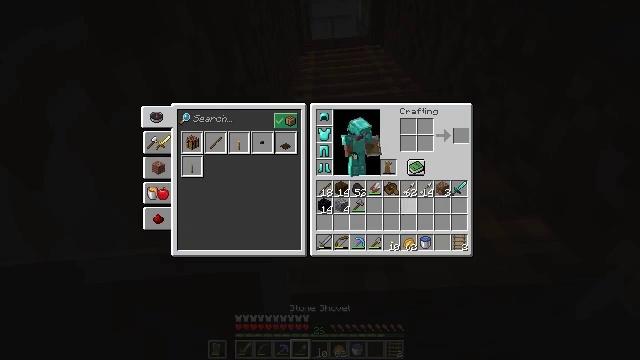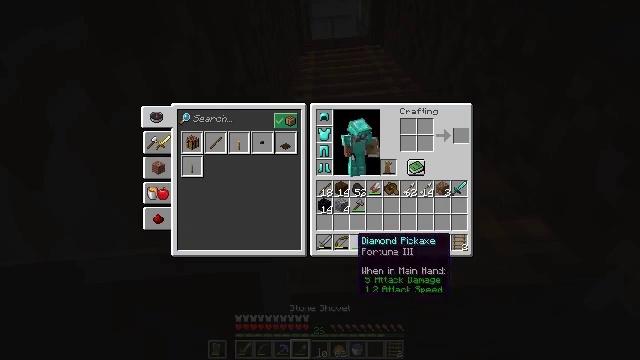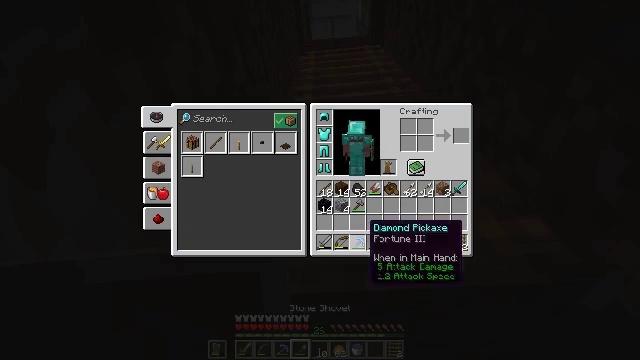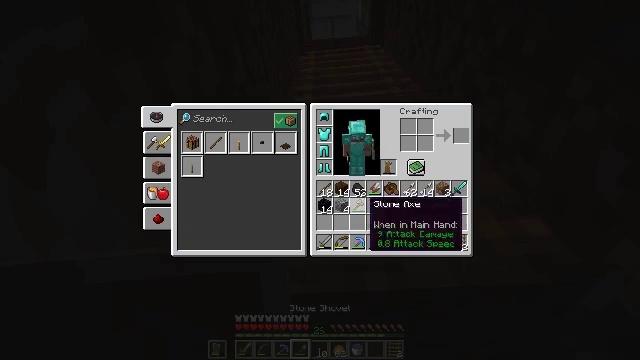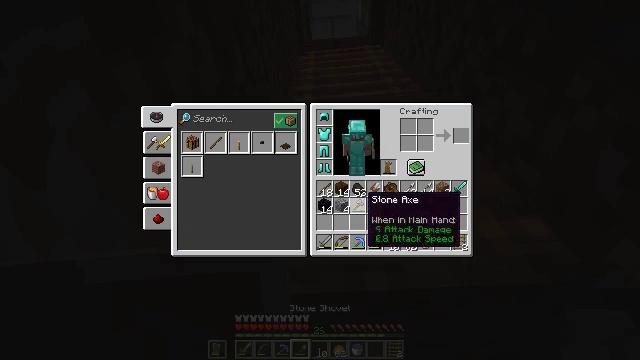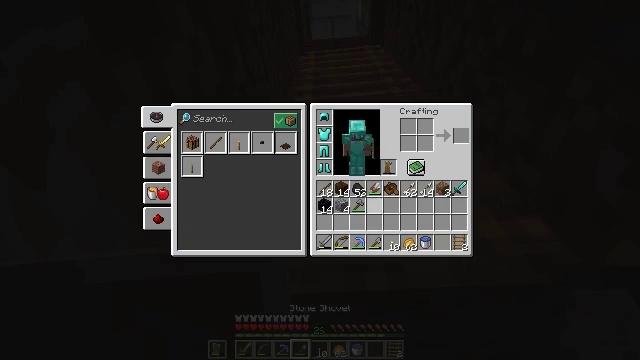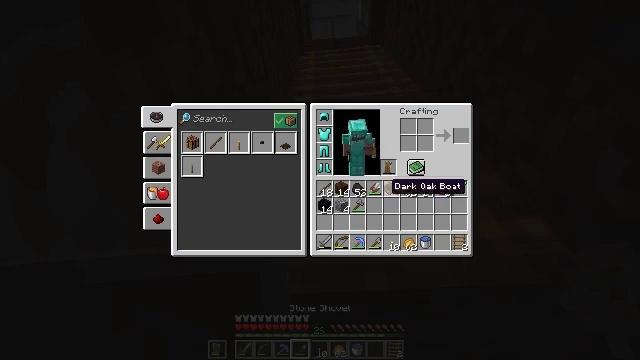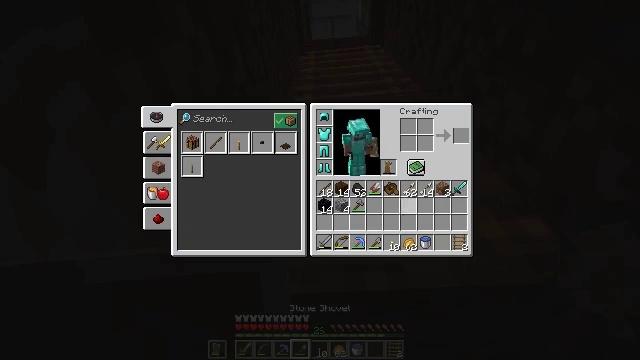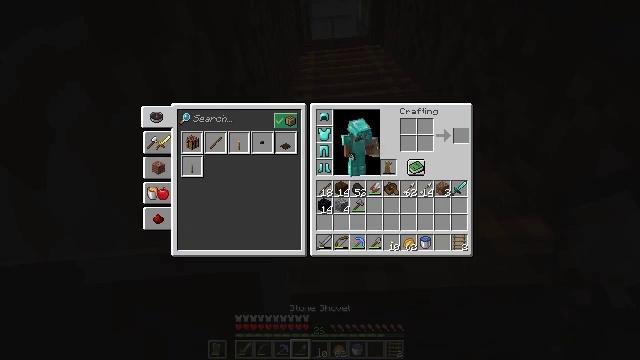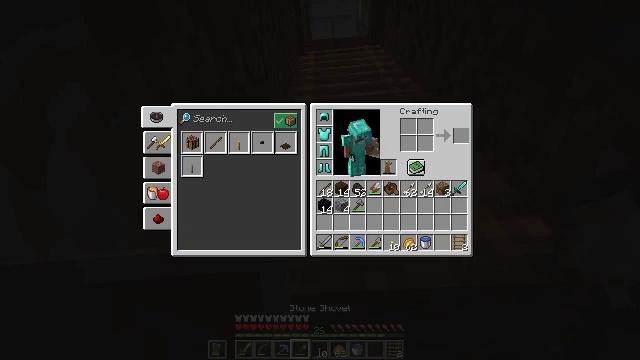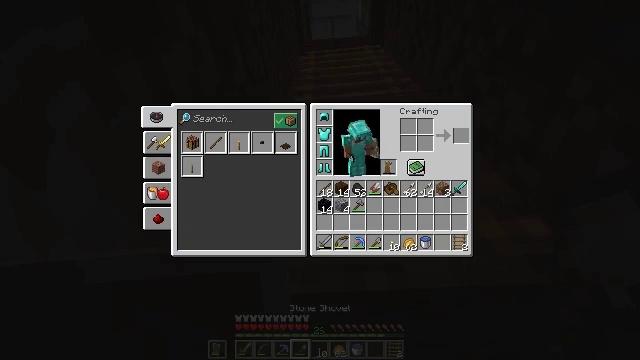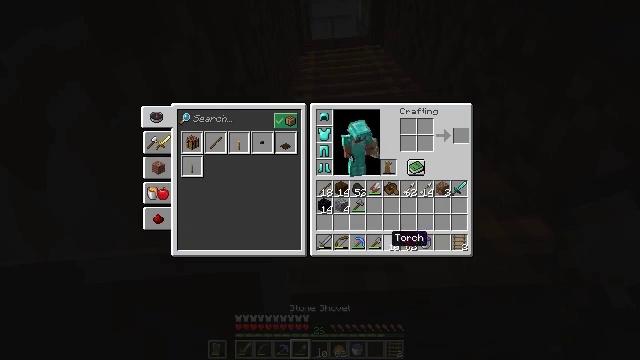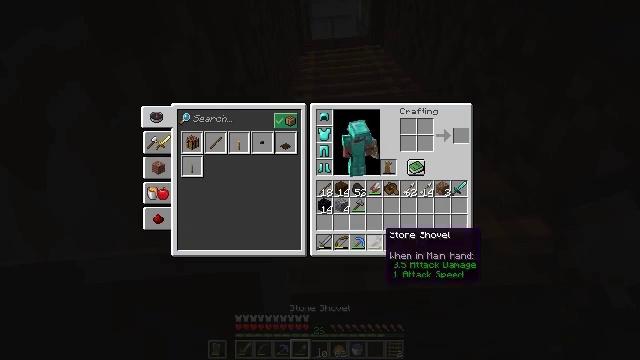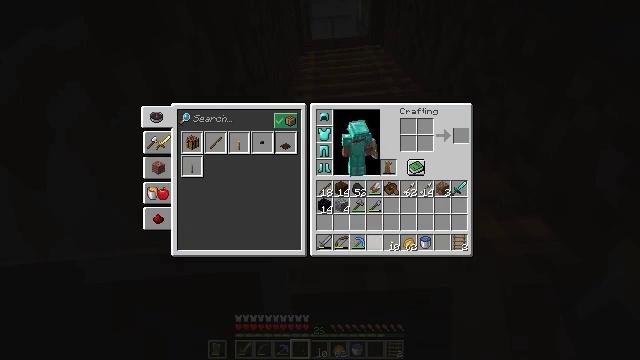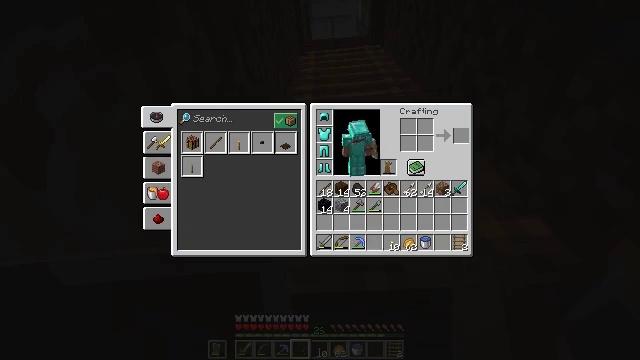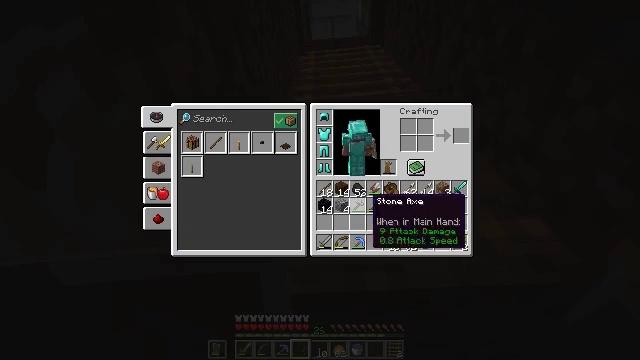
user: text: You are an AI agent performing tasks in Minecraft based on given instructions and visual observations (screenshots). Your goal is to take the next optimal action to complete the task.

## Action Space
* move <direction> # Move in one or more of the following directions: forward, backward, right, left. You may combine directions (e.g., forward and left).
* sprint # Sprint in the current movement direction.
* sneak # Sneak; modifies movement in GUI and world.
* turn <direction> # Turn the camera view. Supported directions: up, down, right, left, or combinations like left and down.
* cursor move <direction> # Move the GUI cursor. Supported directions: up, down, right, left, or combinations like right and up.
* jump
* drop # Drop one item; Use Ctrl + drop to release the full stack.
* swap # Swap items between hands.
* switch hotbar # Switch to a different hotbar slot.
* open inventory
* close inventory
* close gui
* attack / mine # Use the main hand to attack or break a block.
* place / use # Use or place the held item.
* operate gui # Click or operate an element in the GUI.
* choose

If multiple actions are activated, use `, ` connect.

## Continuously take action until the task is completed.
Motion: motion action
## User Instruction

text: Remove the ladder from its position.
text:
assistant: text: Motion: sneak, turn left and down
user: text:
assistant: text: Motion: sneak, turn right and up
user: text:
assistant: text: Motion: sneak, turn up
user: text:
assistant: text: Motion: sneak
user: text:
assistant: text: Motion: sneak, turn right and up
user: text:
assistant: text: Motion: sneak, turn right
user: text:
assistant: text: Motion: sneak, turn right and down
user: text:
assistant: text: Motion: sneak, turn down
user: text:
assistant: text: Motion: sneak, turn left and down
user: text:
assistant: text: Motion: sneak
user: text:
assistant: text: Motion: sneak, turn left
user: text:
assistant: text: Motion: sneak
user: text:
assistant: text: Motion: sneak, attack / mine
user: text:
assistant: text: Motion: sneak, turn up, attack / mine
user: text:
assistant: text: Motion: sneak, turn up
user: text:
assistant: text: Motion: sneak, turn up
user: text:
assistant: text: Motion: sneak, attack / mine
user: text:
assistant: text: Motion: sneak, attack / mine
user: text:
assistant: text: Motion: sneak
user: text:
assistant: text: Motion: no_op
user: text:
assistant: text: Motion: no_op
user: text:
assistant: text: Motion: no_op
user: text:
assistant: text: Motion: switch to hotbar 4
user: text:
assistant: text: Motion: switch to hotbar 4
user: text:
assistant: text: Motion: turn up
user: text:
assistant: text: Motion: turn up
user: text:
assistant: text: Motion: turn right and up
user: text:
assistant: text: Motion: turn up
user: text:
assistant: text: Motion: no_op
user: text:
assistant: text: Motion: no_op